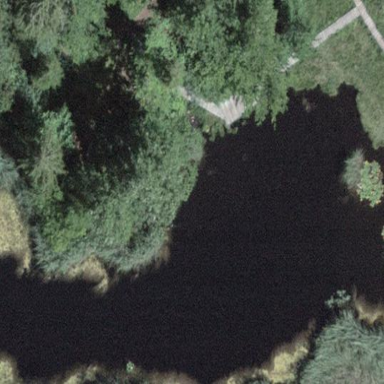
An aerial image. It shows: Pond with natural water.